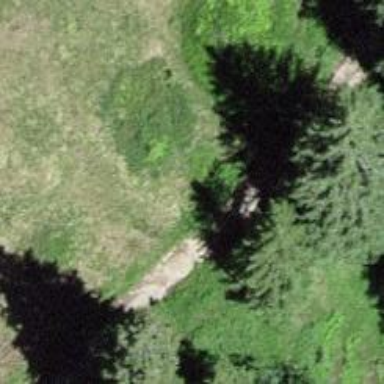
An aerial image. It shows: Path with ground surface that is very rough.